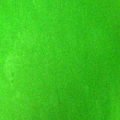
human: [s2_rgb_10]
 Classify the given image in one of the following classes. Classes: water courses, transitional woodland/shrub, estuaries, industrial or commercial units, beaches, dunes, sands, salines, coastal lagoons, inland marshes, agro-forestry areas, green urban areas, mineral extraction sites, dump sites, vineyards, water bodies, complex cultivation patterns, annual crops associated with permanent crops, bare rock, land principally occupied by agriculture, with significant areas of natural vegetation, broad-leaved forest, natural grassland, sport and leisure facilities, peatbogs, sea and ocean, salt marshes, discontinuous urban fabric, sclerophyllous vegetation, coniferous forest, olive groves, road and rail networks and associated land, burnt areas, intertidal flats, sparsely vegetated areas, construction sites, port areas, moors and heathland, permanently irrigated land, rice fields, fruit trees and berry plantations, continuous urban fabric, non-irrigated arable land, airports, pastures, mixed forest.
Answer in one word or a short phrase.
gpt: coastal lagoons